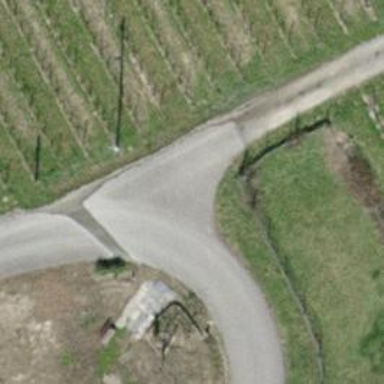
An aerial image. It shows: Unclassified road.